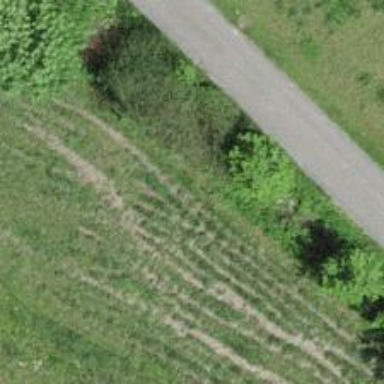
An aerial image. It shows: Ditch in the surroundings.